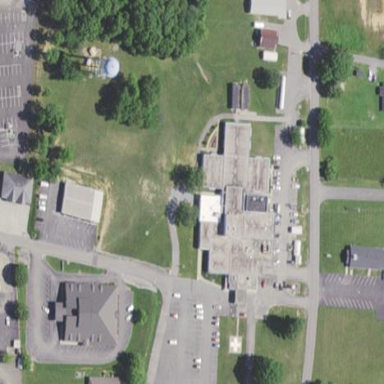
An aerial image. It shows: Healthcare facility identified as hospital.